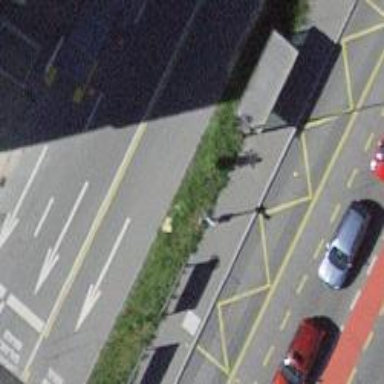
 serving as platform for public transportation."